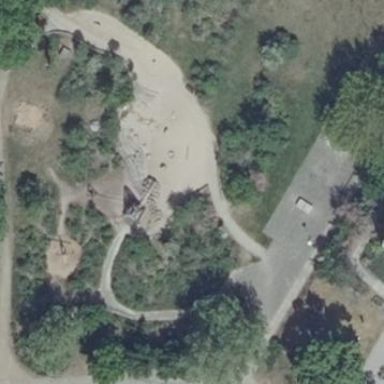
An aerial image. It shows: Playground area for leisure activities on the land.